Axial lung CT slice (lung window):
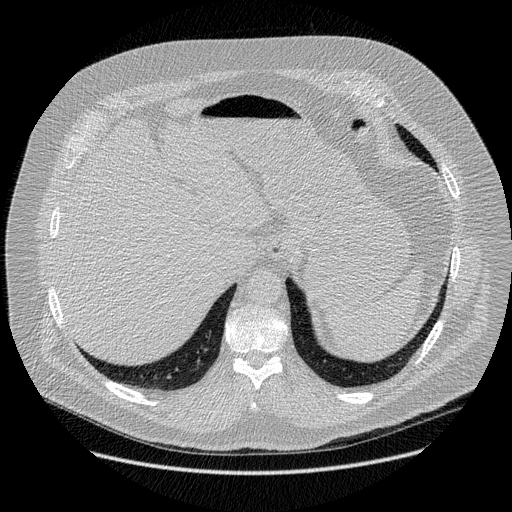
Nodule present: no